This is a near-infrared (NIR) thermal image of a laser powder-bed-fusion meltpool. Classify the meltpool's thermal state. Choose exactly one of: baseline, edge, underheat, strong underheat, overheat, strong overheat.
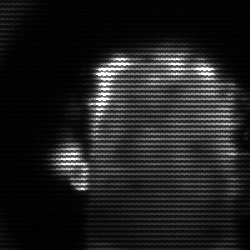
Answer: baseline